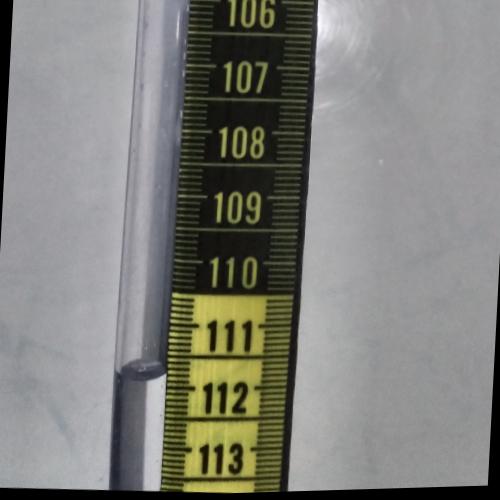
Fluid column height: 111.3 cm